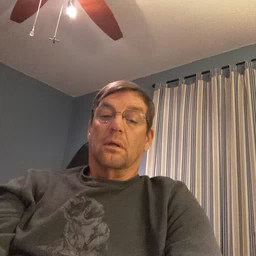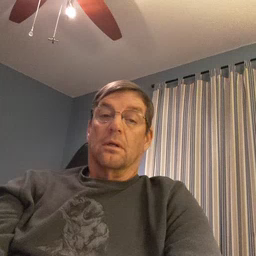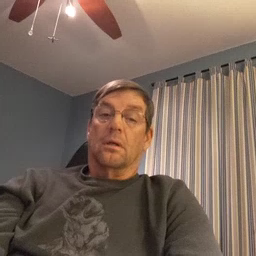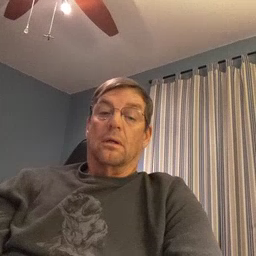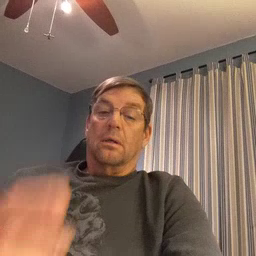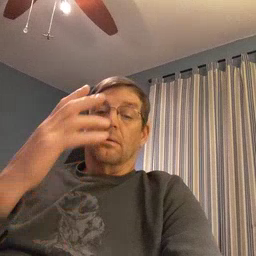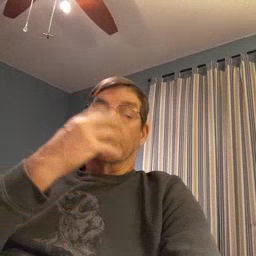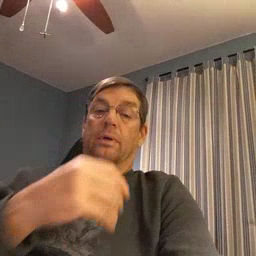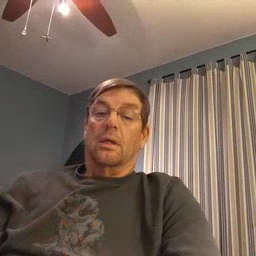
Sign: pretty